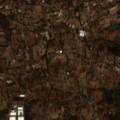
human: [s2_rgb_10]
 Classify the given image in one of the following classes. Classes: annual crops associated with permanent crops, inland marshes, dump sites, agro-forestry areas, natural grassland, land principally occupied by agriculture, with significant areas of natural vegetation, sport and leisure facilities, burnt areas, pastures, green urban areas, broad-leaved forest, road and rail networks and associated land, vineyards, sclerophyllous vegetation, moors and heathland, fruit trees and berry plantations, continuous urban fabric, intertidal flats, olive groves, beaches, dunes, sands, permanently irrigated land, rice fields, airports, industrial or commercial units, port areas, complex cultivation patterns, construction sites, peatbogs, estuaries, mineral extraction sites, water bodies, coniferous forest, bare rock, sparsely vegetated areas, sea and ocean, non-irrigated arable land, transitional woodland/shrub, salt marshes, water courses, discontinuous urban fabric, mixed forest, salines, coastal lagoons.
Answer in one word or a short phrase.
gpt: olive groves, complex cultivation patterns, land principally occupied by agriculture, with significant areas of natural vegetation, sclerophyllous vegetation